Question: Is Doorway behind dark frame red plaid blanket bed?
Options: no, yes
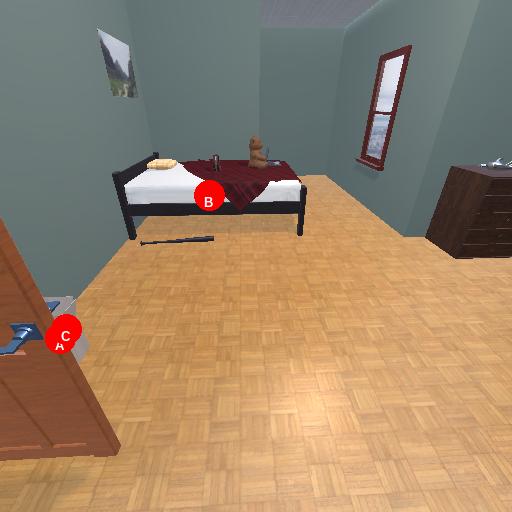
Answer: no